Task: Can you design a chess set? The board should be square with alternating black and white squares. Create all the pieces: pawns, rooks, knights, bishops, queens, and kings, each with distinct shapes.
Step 1225:
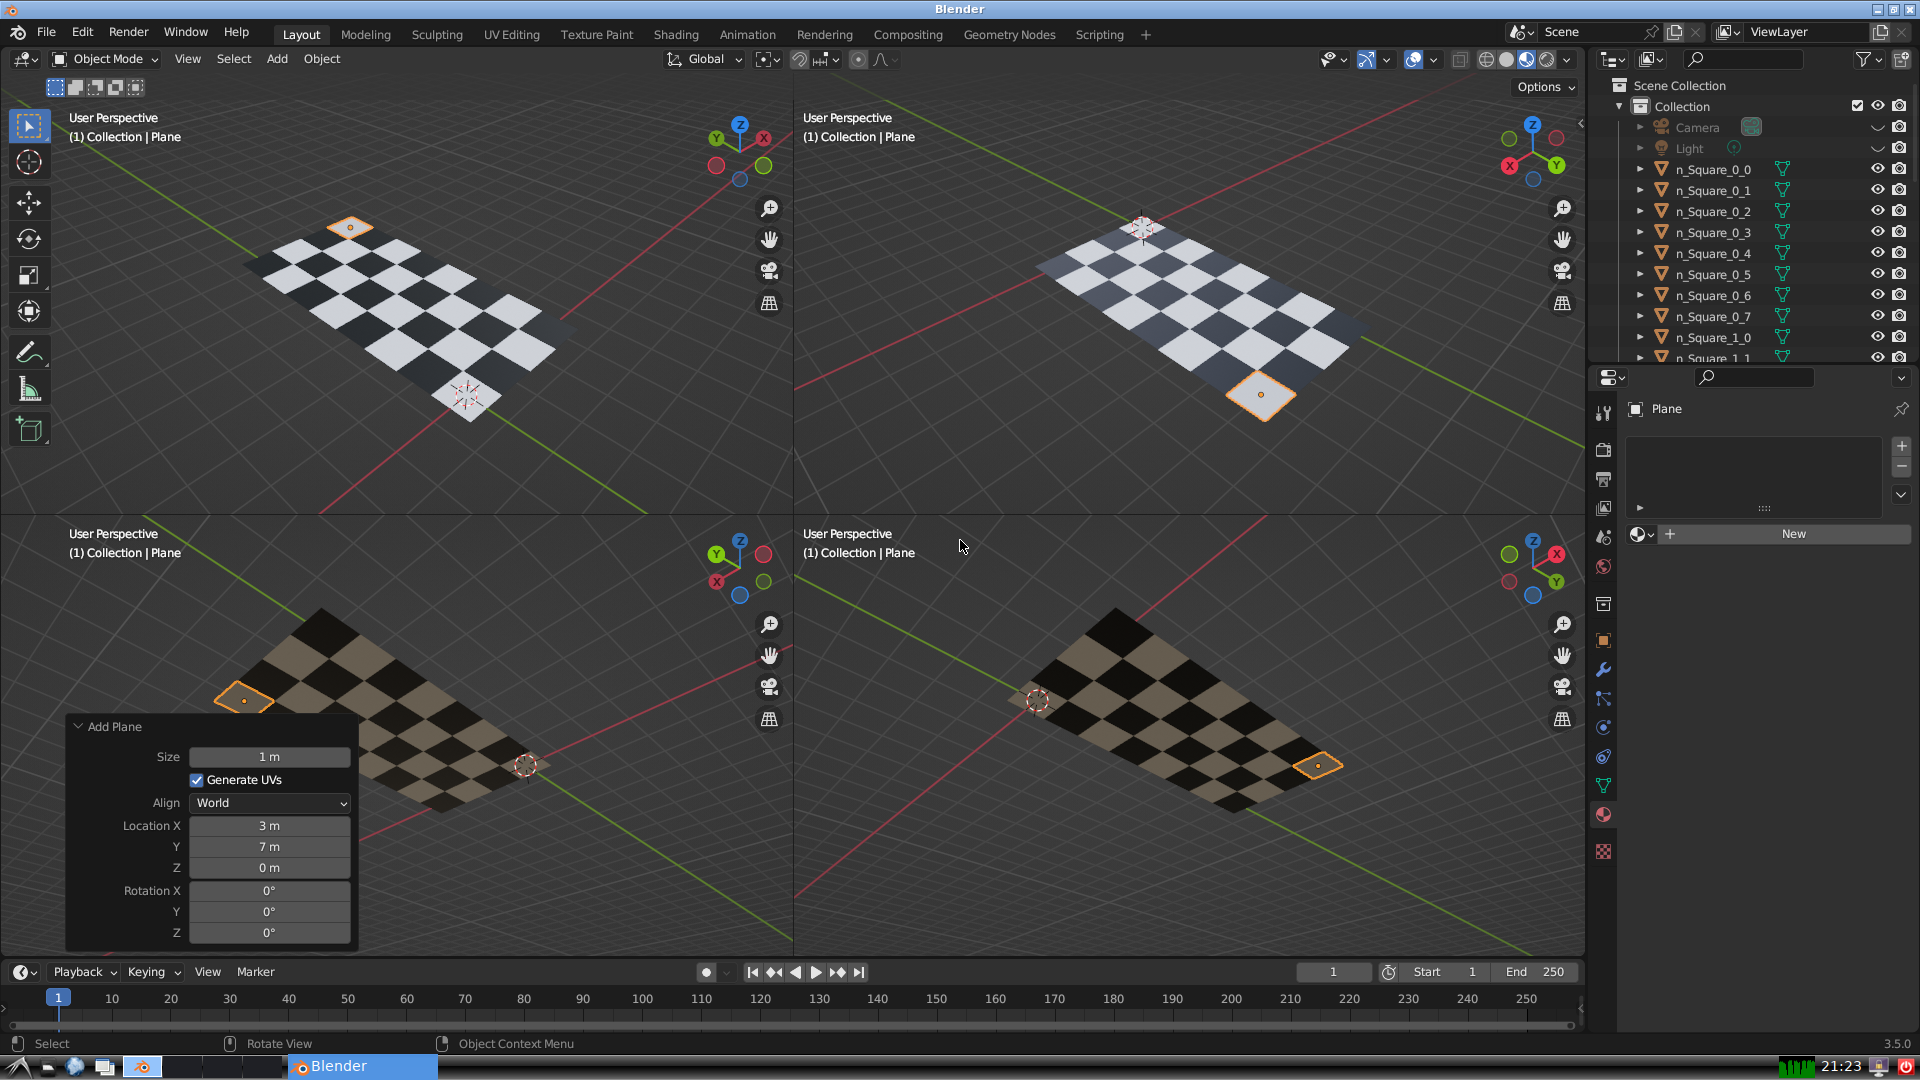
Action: {"mouse_move": [1608, 631]}